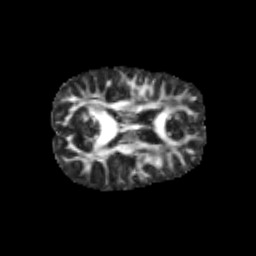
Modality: FA
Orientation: axial
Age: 11
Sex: male
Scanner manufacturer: siemens
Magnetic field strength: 3 T
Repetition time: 3.8 s
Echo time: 0.07 s